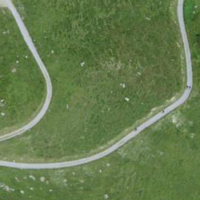
EUNIS habitat code: 26
Species observed at this site:
Botrychium lunaria
Arnica montana
Phleum alpinum